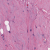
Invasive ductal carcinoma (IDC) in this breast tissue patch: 1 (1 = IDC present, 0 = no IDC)